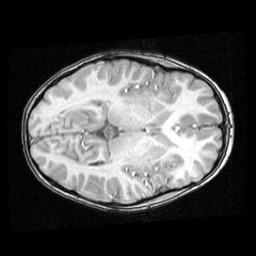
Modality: T1w
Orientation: axial
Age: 9
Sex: male
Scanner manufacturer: ge
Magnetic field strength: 1.5 T
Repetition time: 0.03333 s
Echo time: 0.008 s